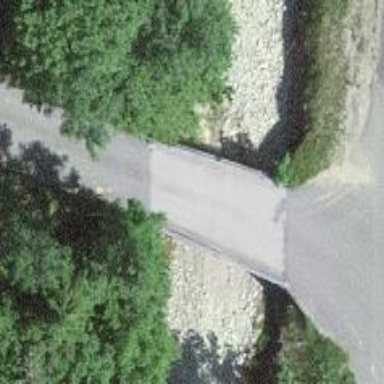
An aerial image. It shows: Asphalt track road with bridge. The track type is grade1.